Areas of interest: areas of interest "Agricultural and Sideline Products Market"
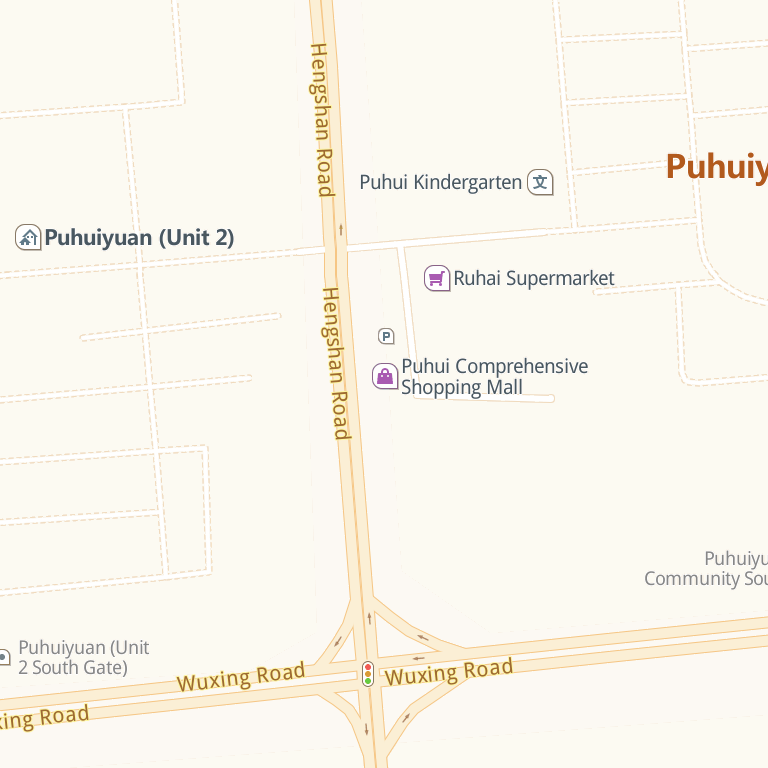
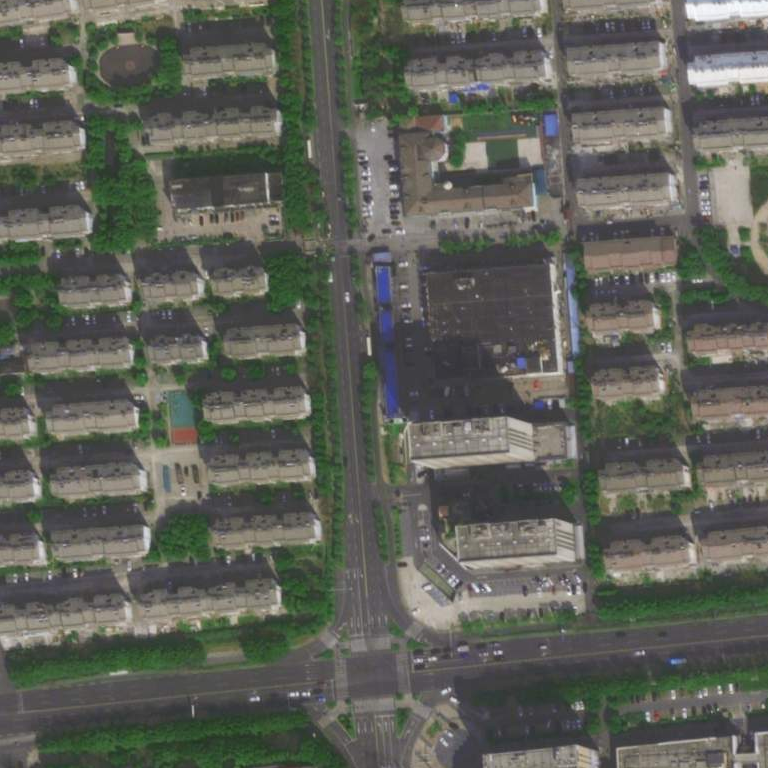